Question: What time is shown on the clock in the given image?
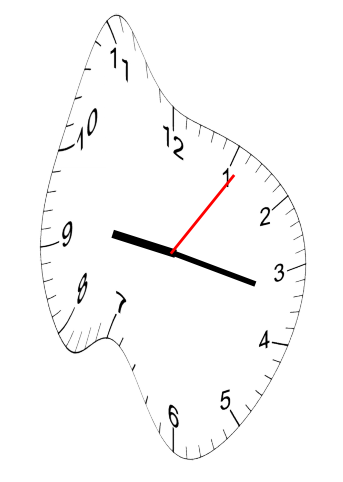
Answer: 09:17:06